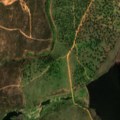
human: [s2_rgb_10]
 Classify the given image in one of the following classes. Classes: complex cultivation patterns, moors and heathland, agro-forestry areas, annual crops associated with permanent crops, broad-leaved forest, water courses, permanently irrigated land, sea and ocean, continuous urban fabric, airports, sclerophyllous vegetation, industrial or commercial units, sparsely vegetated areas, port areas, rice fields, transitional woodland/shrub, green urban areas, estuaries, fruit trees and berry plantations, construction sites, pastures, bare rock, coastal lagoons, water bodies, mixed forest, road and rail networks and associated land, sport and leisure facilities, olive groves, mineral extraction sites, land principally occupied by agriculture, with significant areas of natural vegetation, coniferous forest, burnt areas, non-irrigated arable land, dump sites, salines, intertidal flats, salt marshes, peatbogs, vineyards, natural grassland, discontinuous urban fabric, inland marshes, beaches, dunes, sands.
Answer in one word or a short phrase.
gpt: permanently irrigated land, pastures, agro-forestry areas, transitional woodland/shrub, water bodies